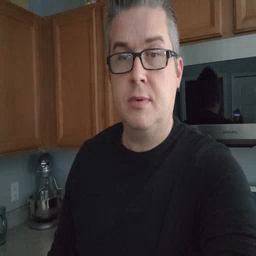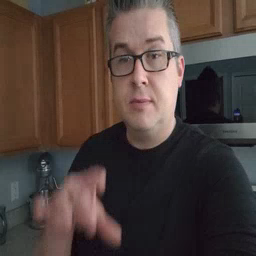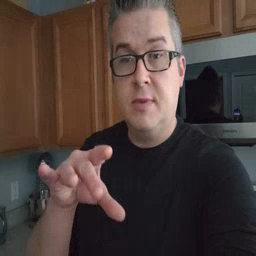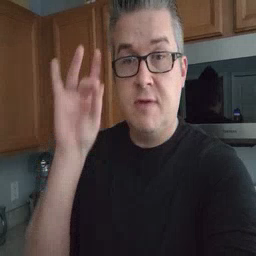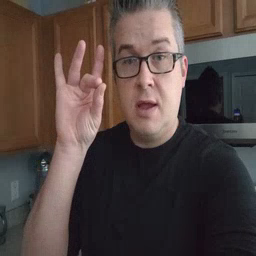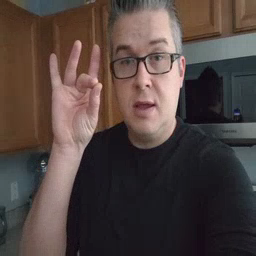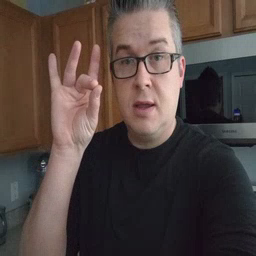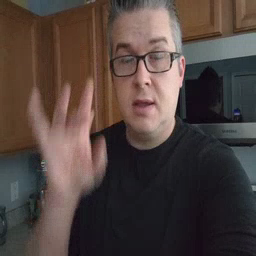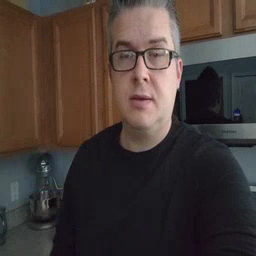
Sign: find